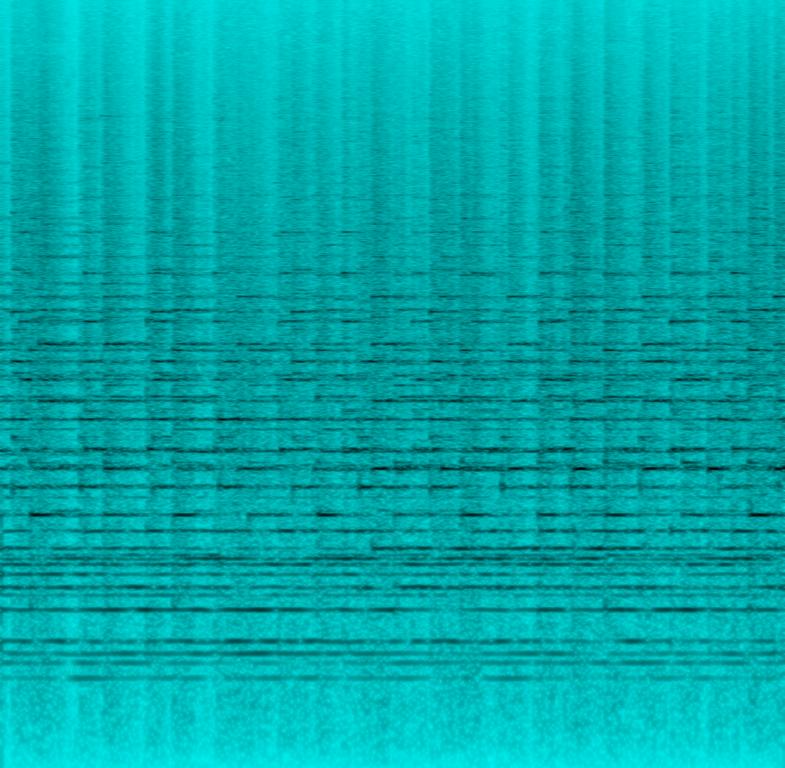
The low quality recording features a loud church bells playing. The recording is in mono and it is very noisy.